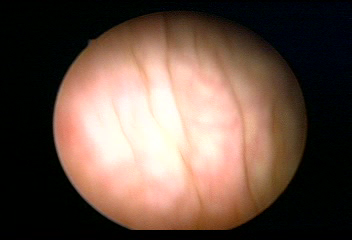
Modality: WLC
Class: Normal mucosa
Bladder cancer association: No